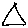
Label: triangle